Question: How to make an animation similar to "Slide to unlock" text on a UILabel? (The text gradient is animated left->right) and then the text color adapts to the background.

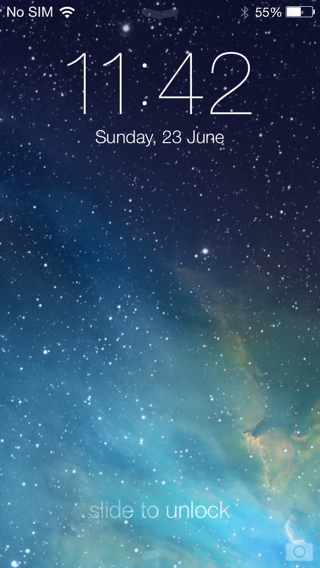
Answer: I think the key to performing this effect is 'CALayer' <URL>. You can attach a second CALayer to any existing layer as its mask. Then:
> The [mask] layer's alpha channel determines how much of the [parent] layer's content
and background shows through. Fully or partially opaque pixels allow
the underlying content to show through but fully transparent pixels
block that content.
So the text is going to be the mask and the moving colour is going to be the parent.
The easiest way to deal with the text will be to use a <URL>.
To animate the gradient you can use Core Animation, since all properties are animatable. I guess 'locations' is likely to be the best way to achieve the sliding animation.
For convenience you'll probably want to wrap all of that up into a 'UIView', but you can add layers directly if you prefer.